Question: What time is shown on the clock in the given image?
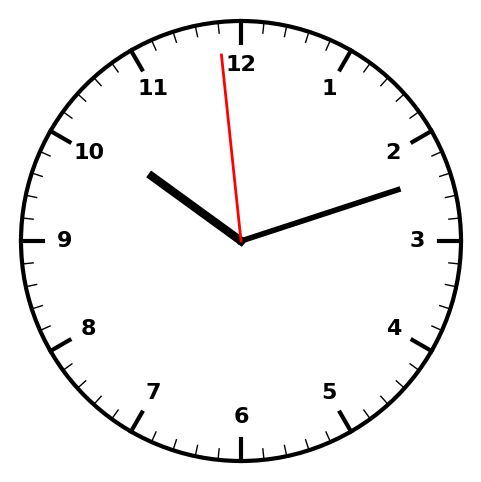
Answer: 10:11:59